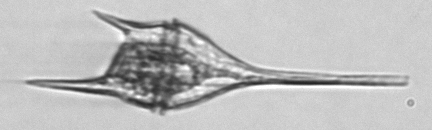
Label: Tripos_lineatus